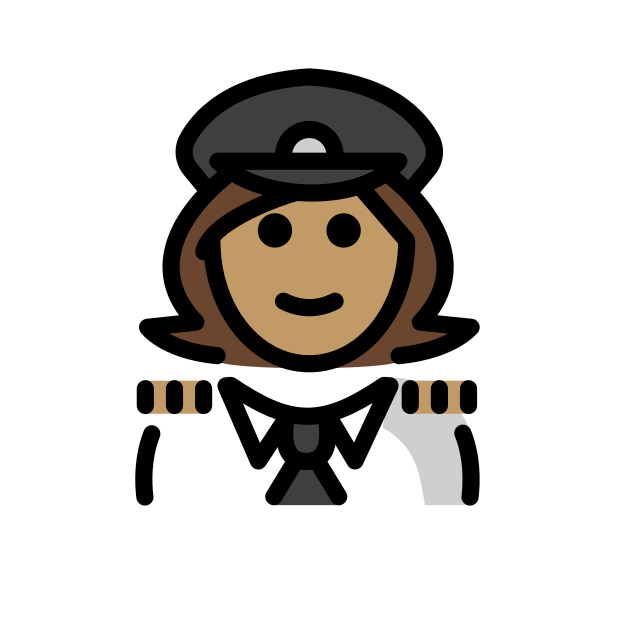
woman pilot: medium skin tone